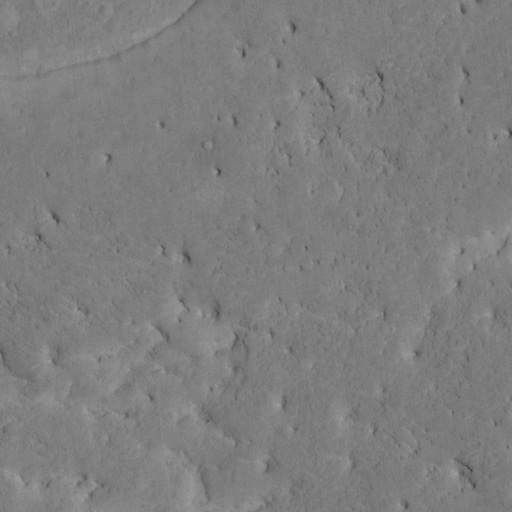
Classes present: Background